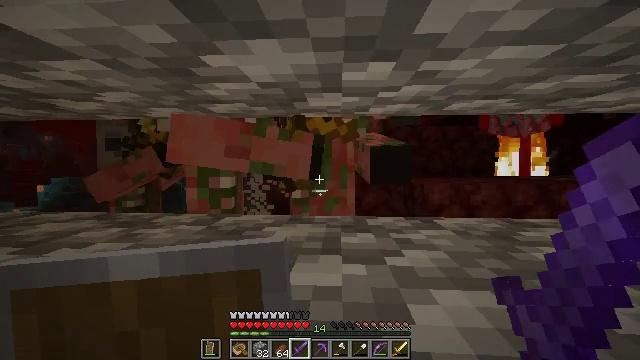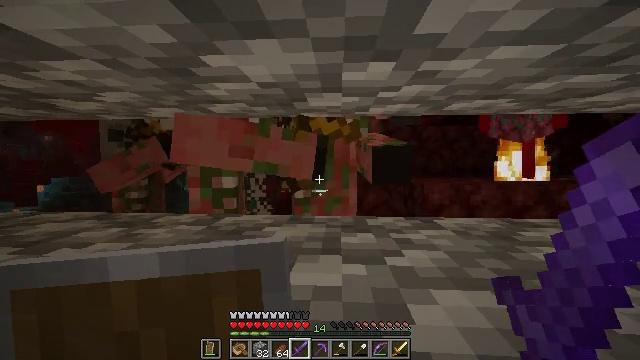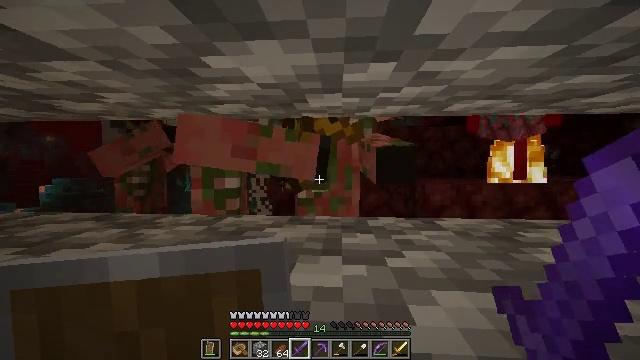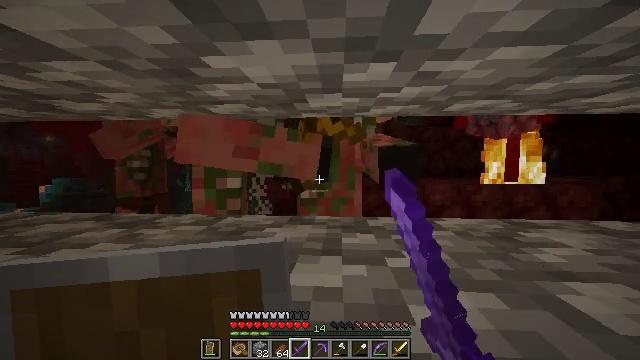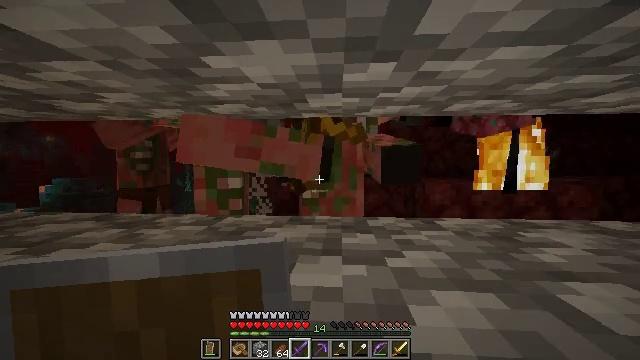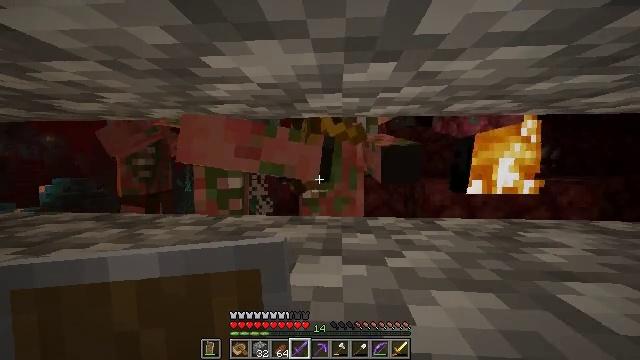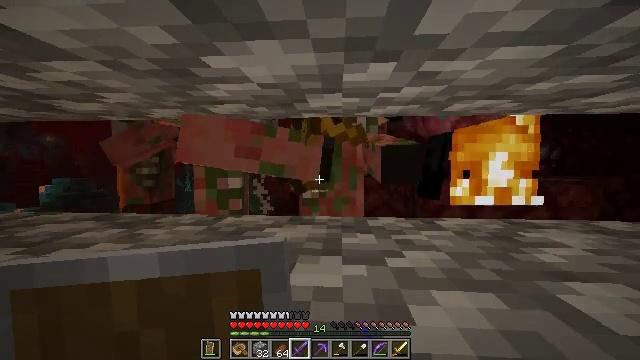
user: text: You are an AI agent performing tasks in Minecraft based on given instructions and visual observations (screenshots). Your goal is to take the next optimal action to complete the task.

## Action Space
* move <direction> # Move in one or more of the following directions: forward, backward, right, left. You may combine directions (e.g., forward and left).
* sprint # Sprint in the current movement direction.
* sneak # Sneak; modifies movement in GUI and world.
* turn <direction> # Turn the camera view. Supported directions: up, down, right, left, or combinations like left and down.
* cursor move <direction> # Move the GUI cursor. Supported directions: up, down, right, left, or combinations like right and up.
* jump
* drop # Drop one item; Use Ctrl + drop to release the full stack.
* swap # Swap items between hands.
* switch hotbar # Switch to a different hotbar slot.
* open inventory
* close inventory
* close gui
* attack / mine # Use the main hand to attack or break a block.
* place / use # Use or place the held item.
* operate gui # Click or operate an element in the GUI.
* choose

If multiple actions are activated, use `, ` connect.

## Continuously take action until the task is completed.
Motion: motion action
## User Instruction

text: Kill a zombified piglin.
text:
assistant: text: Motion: sneak
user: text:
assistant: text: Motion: sneak, attack / mine
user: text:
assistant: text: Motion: sneak, attack / mine
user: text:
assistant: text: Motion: sneak, attack / mine
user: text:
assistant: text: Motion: sneak, attack / mine
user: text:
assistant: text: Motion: sneak, attack / mine
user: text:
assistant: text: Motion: sneak